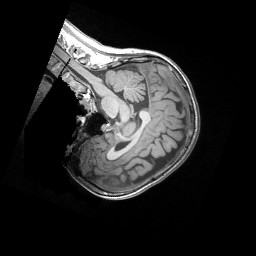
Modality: T1w
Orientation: sagittal
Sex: female